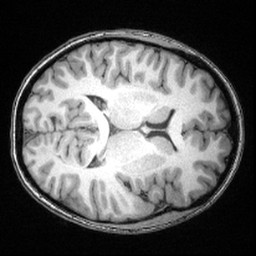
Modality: T1w
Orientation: axial
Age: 28
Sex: female
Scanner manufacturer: siemens
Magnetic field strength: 3 T
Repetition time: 2.4 s
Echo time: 0.00374 s